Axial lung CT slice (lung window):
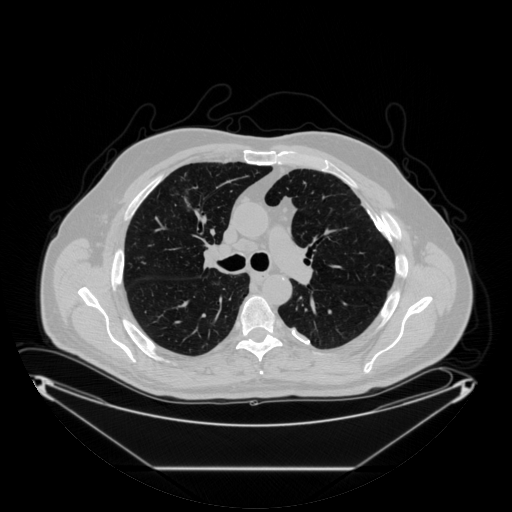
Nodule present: no